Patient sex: M
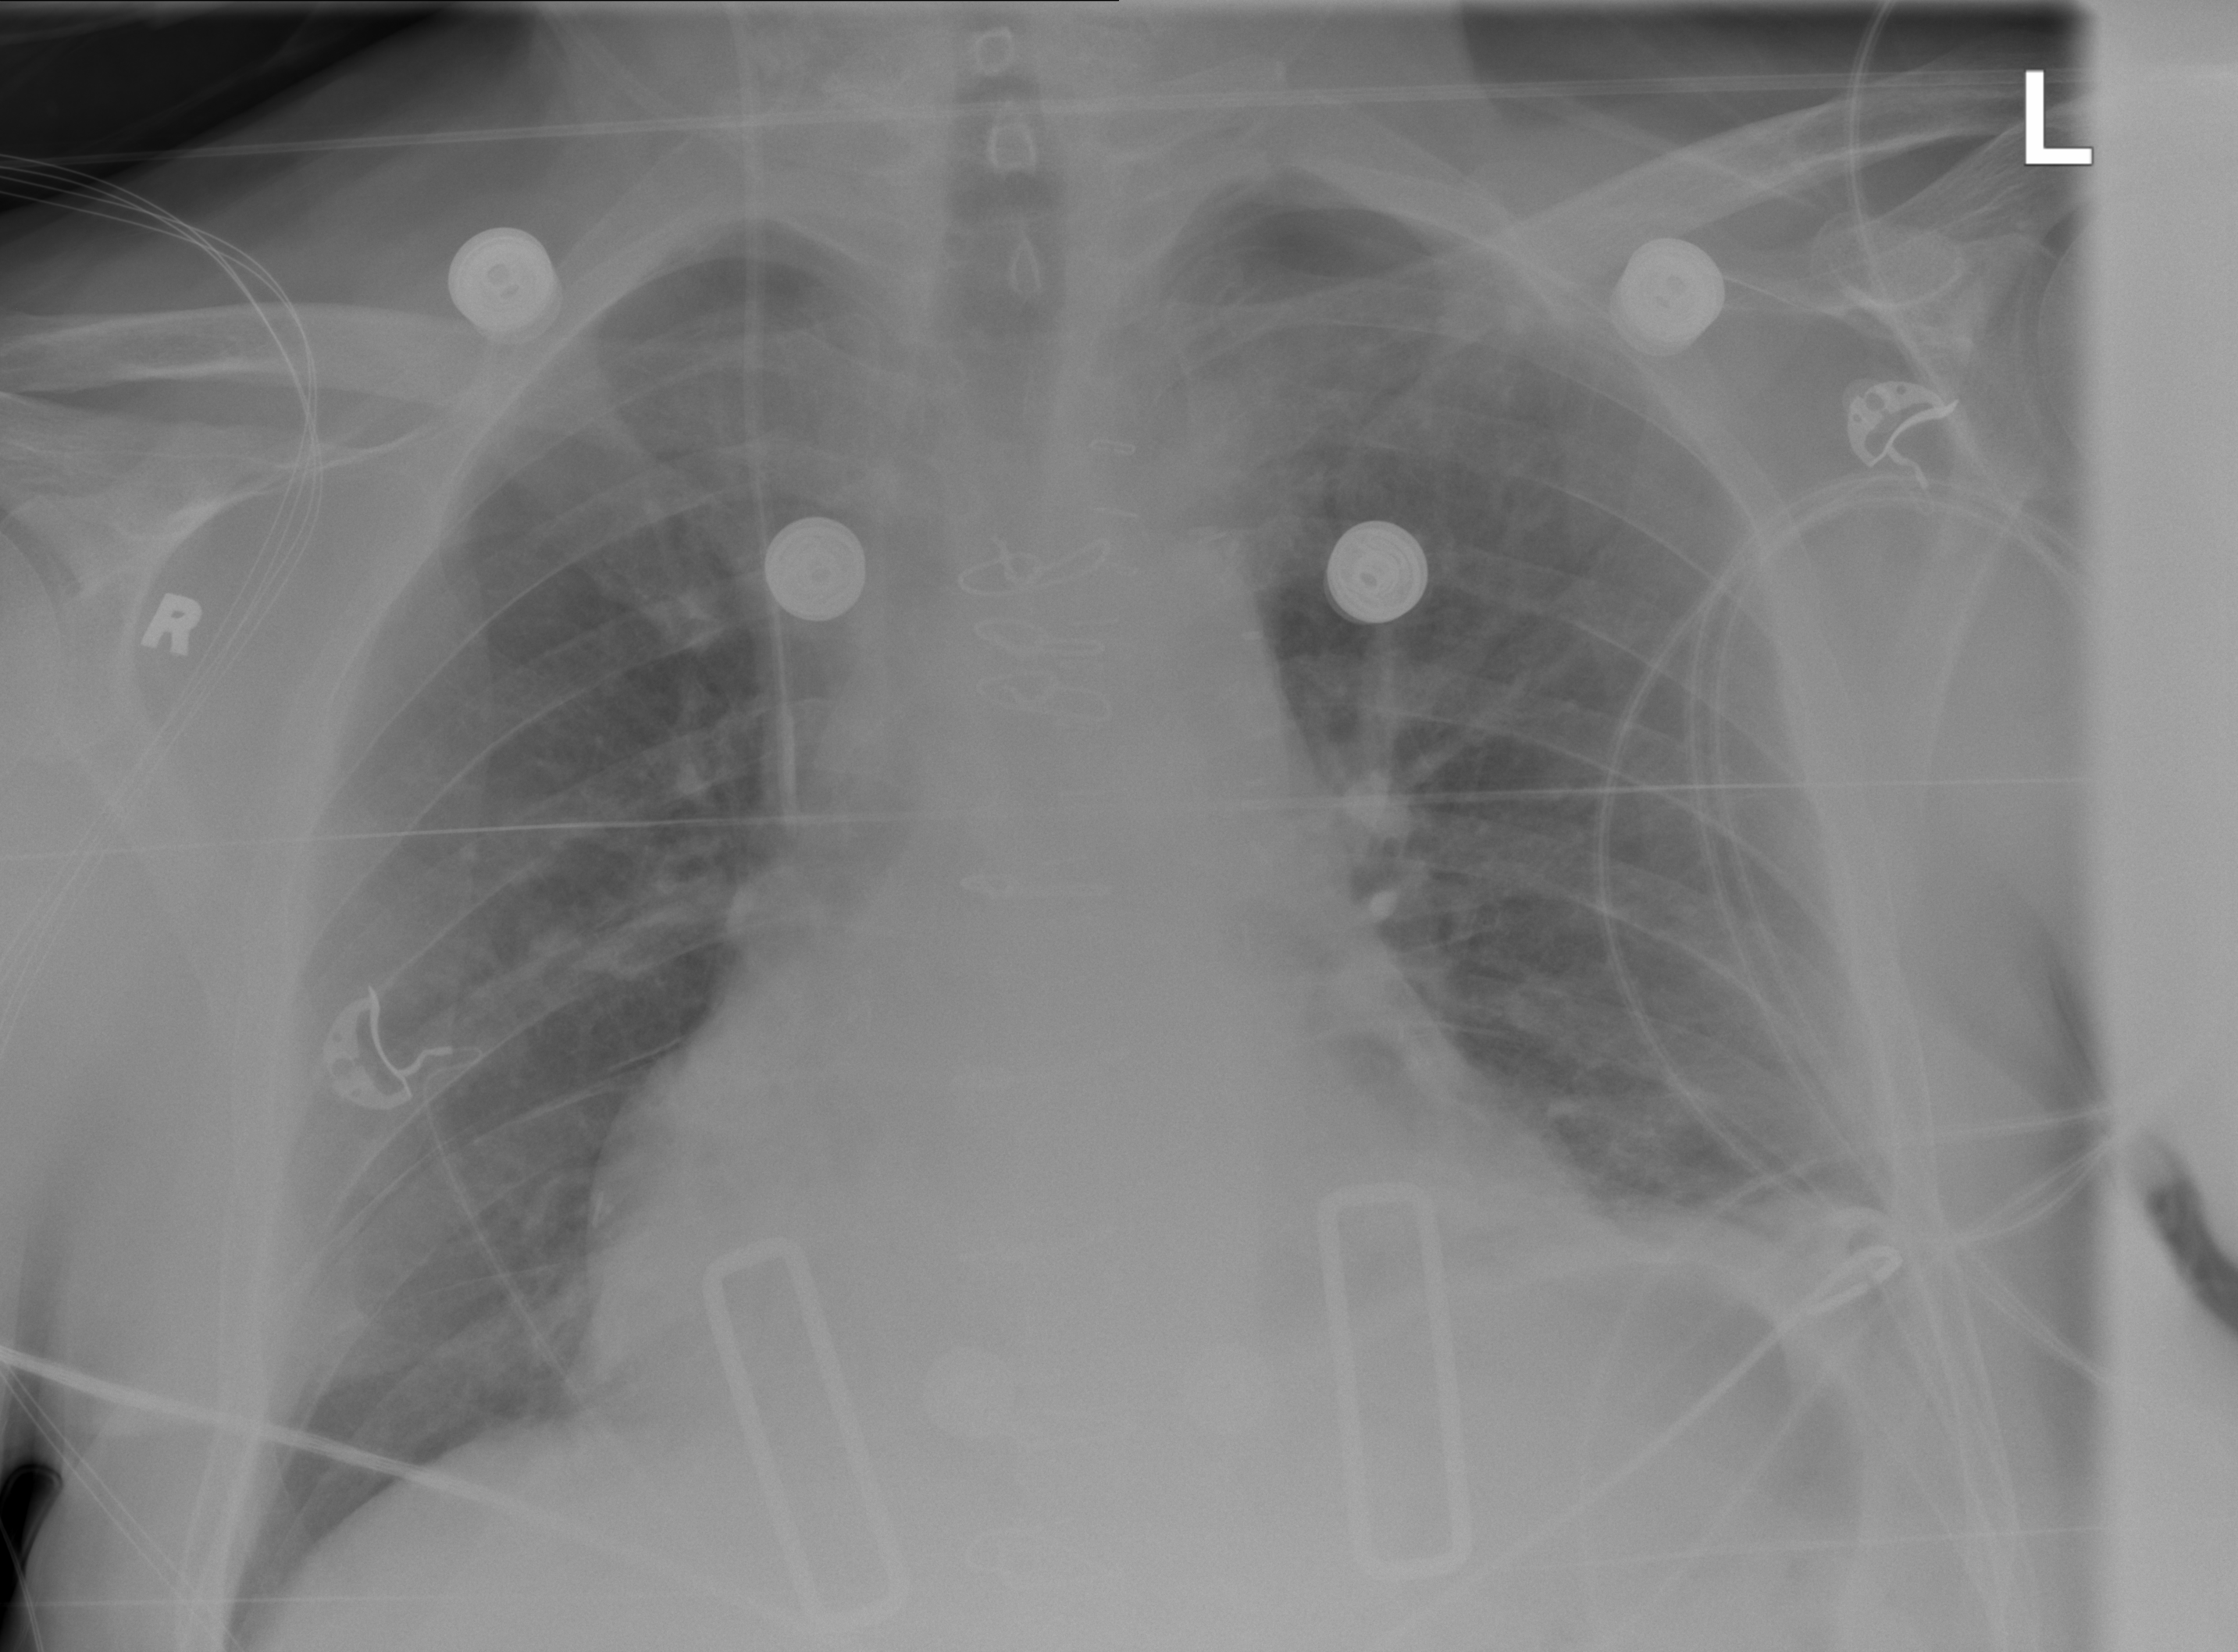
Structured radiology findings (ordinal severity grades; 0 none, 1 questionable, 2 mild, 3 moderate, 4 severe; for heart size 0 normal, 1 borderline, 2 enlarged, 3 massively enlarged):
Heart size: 2
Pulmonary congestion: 0
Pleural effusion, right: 0
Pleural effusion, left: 2
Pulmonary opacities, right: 0
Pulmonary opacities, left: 0
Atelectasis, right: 0
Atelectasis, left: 2